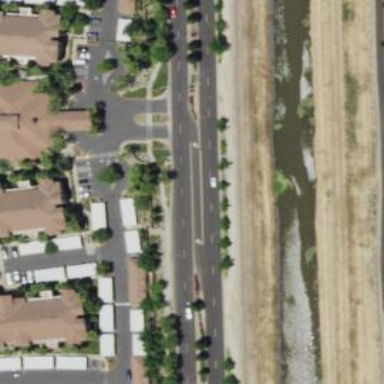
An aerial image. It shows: Secondary link road with asphalt surface.